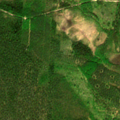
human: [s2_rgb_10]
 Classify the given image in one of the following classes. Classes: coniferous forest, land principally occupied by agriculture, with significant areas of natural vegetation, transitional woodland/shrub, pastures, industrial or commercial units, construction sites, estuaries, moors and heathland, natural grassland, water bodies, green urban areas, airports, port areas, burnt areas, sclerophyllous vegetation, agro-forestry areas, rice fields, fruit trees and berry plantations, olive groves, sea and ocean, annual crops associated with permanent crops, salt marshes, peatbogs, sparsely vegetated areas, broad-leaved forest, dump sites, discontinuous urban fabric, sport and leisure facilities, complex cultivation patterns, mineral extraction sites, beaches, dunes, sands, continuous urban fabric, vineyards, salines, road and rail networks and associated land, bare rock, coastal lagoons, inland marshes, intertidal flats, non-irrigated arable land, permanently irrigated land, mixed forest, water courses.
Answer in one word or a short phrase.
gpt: coniferous forest, mixed forest, transitional woodland/shrub